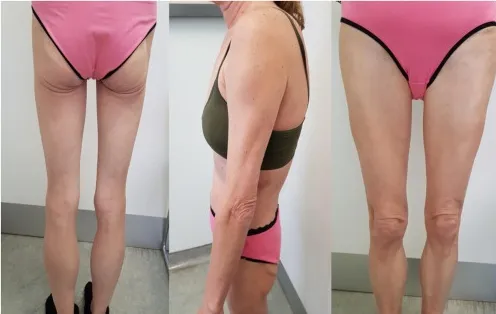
Total lipoatrophy of extremities, and ,gluteal area.
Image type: medical_photograph (skin_photograph)